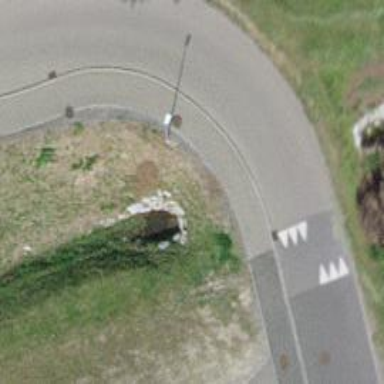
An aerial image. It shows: Culvert tunnel.